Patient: sex F, age 89
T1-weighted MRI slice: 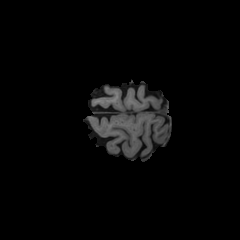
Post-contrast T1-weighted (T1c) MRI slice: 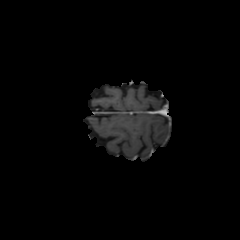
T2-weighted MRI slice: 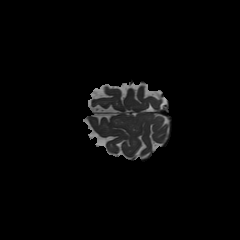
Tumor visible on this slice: no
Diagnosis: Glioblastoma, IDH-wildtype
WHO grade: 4